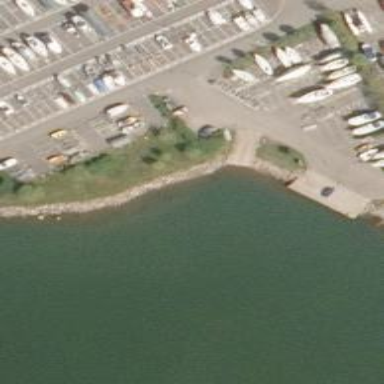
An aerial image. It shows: Slipway on leisure land.